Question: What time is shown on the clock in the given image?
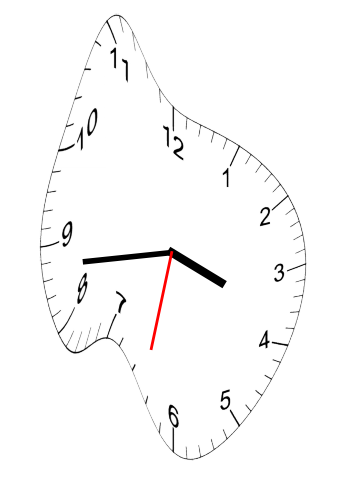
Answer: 03:43:32